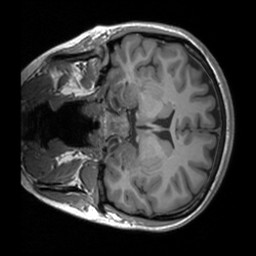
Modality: T1w
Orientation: coronal
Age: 21
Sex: female
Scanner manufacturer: siemens
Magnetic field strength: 3 T
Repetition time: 1.9 s
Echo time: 0.00226 s